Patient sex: M
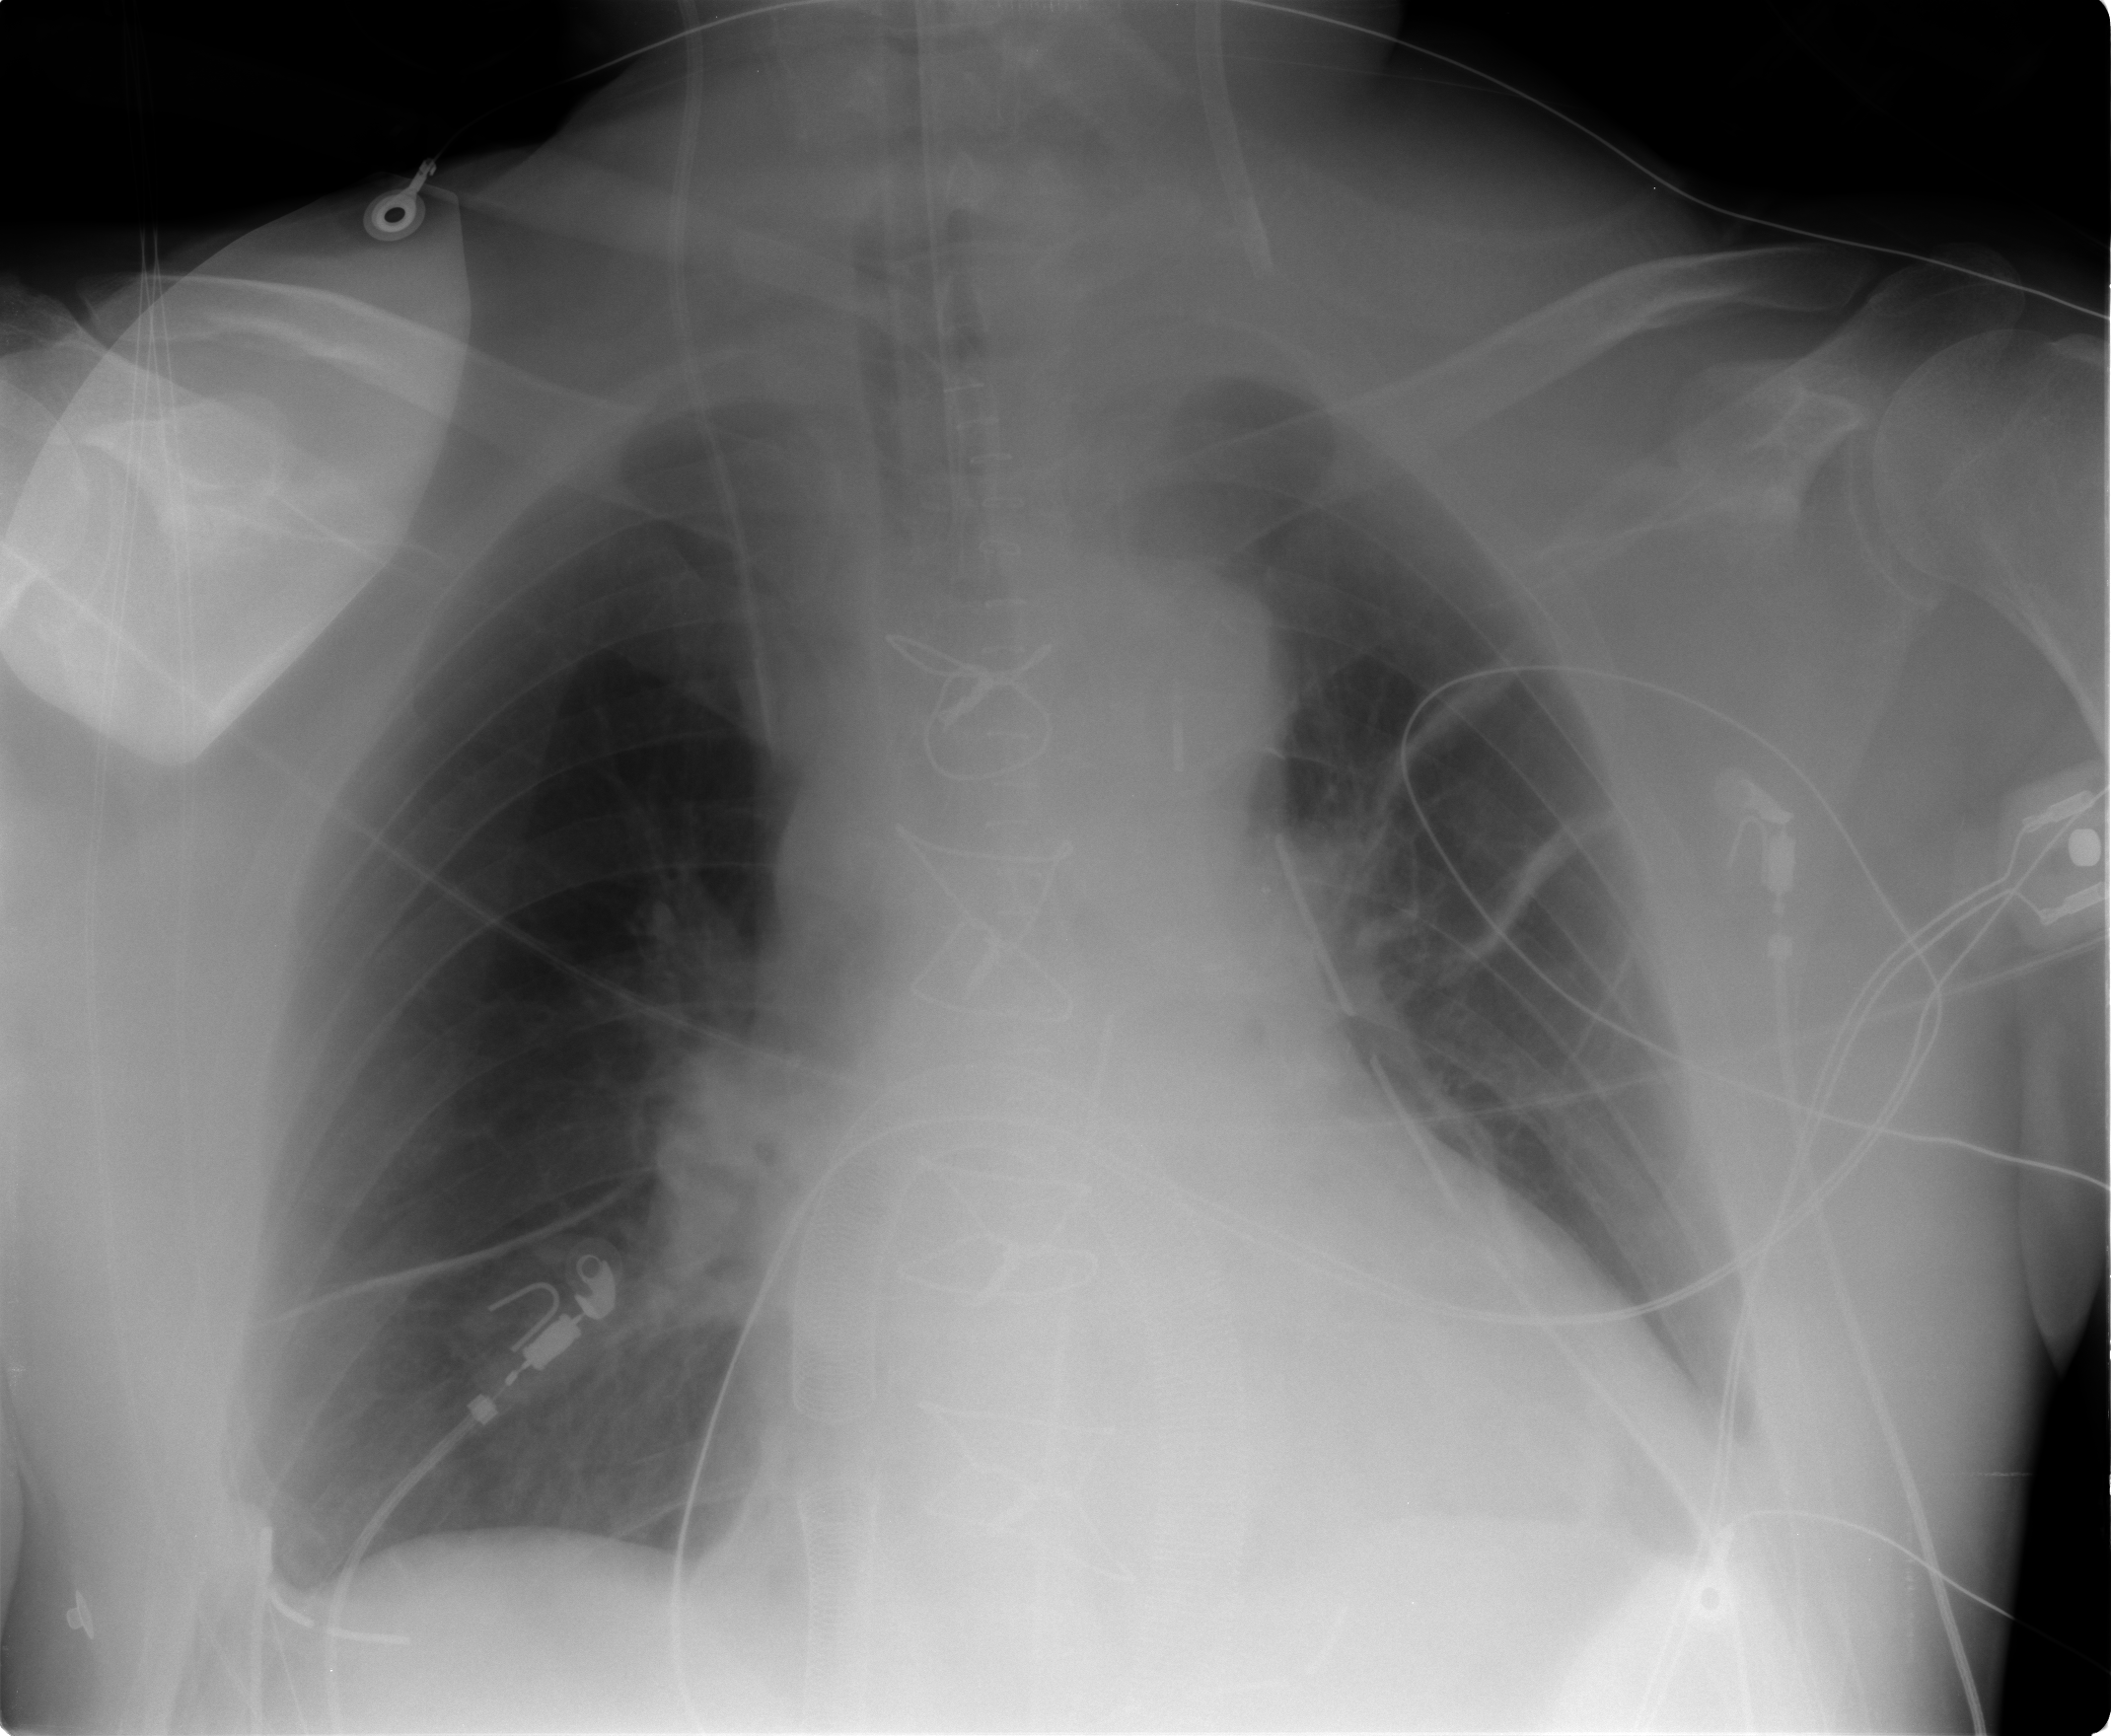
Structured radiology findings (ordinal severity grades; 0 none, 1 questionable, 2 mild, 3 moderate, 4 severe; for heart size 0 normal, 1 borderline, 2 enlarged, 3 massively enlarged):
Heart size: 1
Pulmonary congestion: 1
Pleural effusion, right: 0
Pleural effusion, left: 1
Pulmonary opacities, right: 0
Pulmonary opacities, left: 0
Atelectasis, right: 2
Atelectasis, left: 2